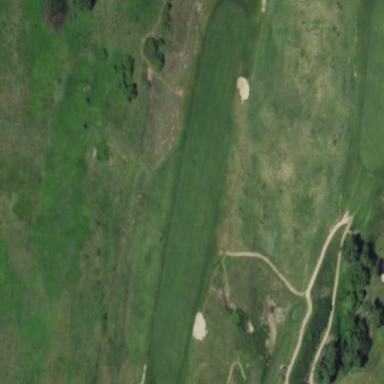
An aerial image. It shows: Grassy area designated as golf fairway.